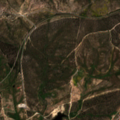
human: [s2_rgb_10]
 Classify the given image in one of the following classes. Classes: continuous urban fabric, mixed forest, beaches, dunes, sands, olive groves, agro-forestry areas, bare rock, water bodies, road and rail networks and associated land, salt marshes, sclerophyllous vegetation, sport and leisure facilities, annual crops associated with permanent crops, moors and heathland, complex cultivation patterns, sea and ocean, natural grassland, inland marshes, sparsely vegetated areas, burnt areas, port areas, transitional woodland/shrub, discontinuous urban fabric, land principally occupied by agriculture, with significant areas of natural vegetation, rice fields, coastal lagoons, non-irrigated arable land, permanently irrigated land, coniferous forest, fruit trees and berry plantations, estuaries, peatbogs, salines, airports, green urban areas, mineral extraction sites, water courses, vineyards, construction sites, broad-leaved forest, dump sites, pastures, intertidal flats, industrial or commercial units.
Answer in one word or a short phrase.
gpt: discontinuous urban fabric, complex cultivation patterns, broad-leaved forest, transitional woodland/shrub